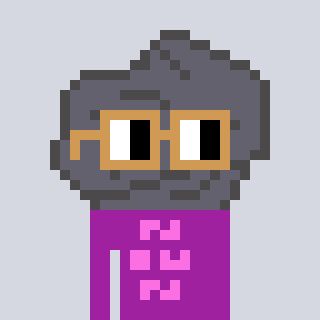
a pixel art character with square brown glasses, a rock-shaped head and a magenta-colored body on a cool background